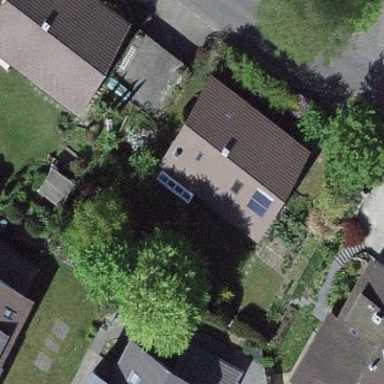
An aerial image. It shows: Gabled roof house.